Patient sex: M
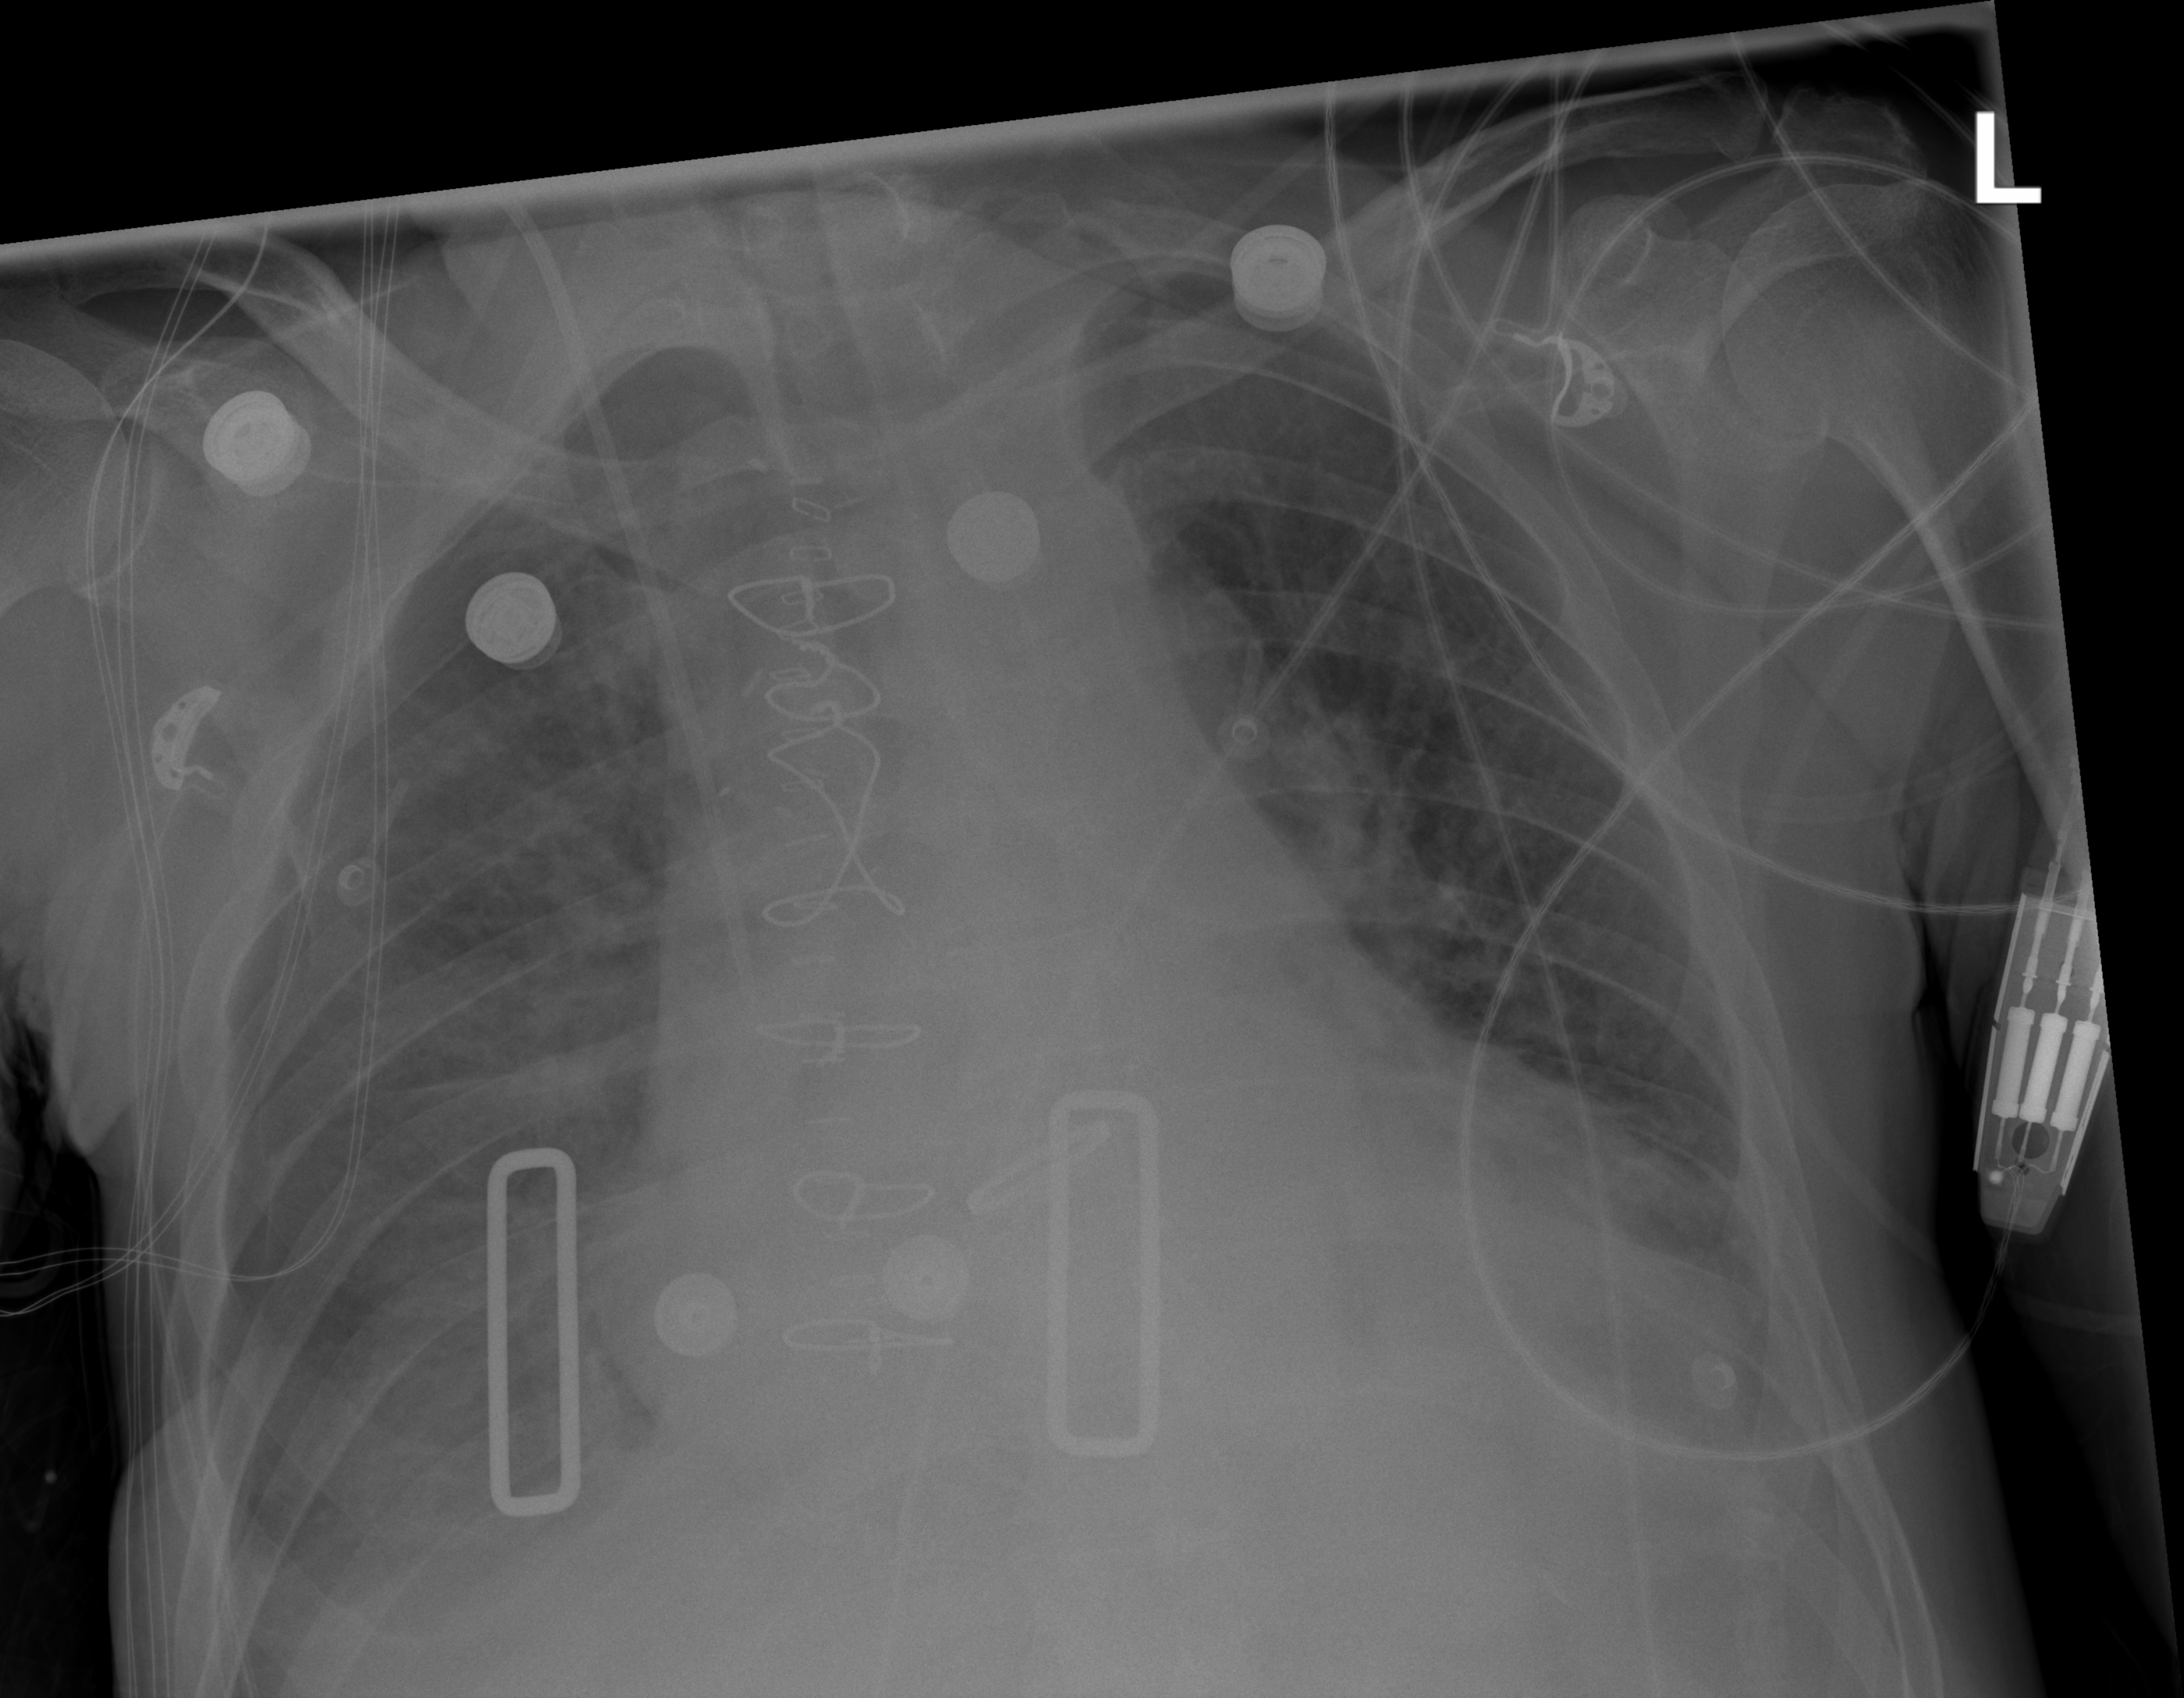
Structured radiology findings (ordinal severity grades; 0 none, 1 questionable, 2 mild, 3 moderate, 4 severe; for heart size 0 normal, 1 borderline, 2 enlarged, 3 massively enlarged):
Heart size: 2
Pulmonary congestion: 2
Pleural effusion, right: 2
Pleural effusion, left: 2
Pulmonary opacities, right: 2
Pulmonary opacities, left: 2
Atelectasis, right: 3
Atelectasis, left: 3